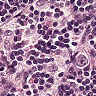
Metastatic tissue present: no